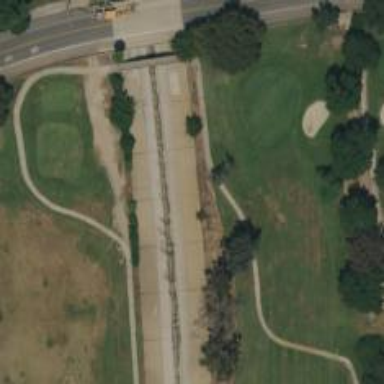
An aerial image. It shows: Service road used as golf cart path.